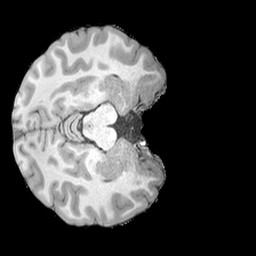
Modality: T1w
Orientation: axial
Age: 22
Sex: male
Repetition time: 2.3 s
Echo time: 0.0226 s